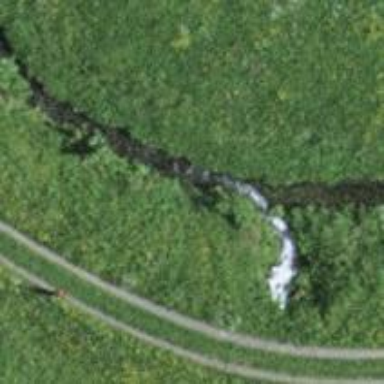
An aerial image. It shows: Culvert tunnel.